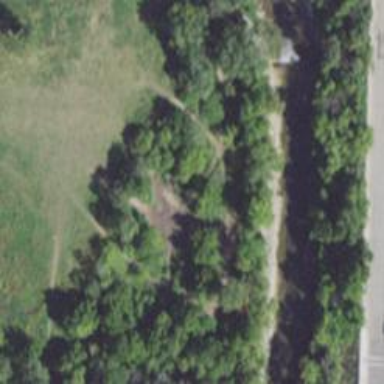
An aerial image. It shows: Path.